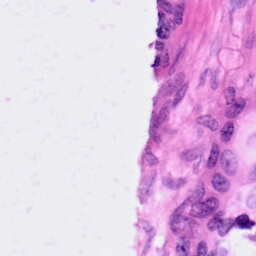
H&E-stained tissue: Pancreatic